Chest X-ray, AP view. Patient: 60 years old, sex M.
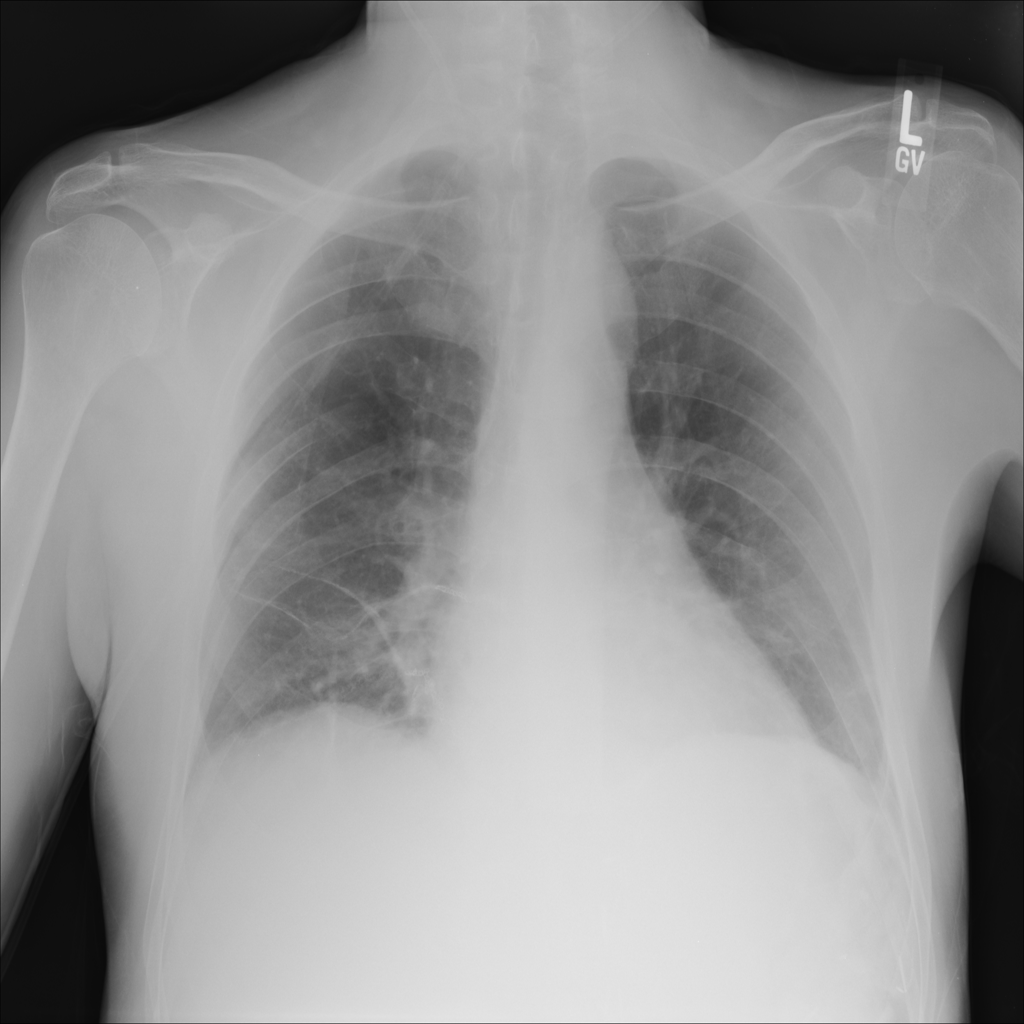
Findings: No Finding